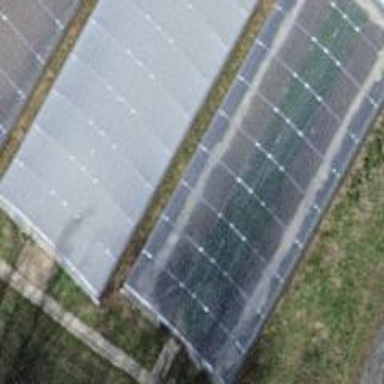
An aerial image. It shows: Greenhouse.